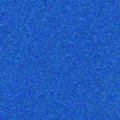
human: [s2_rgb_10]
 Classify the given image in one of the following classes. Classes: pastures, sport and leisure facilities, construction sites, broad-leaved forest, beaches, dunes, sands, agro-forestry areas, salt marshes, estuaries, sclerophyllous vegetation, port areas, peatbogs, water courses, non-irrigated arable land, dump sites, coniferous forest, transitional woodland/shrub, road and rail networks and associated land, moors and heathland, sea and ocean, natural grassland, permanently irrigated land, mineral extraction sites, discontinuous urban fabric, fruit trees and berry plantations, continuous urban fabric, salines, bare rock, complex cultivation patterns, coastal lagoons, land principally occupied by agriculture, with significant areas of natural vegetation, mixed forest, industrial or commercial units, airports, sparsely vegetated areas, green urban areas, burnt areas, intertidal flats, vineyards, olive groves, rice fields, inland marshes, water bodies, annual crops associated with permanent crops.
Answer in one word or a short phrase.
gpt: sea and ocean